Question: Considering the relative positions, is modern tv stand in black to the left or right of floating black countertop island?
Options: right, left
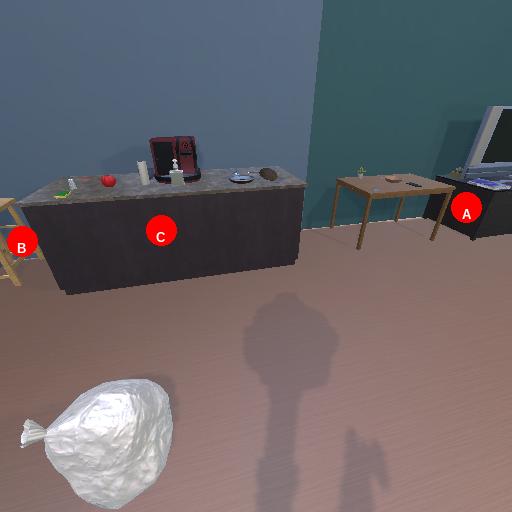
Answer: right